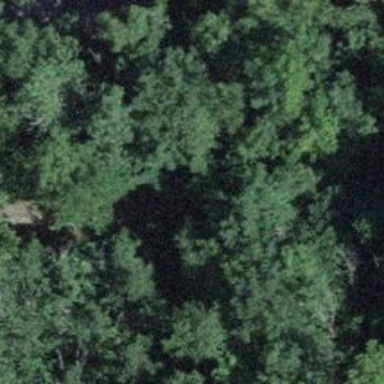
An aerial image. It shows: Culvert tunnel.